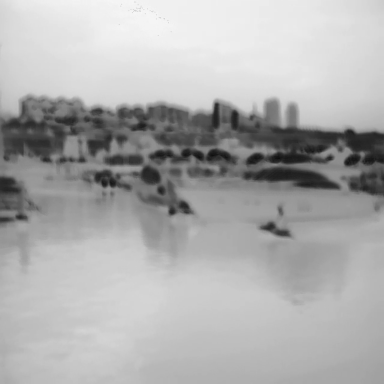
There are two canoes in the infrared image.